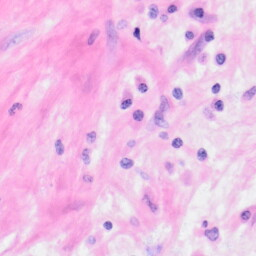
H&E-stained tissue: Kidney